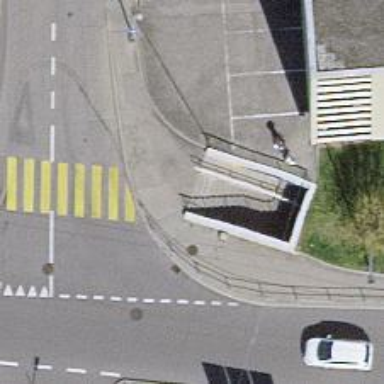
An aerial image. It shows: Set of steps on the road.